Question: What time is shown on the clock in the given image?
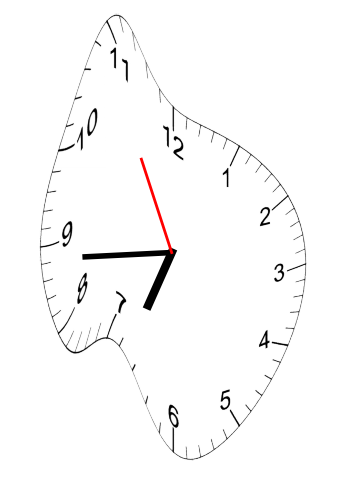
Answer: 06:43:55